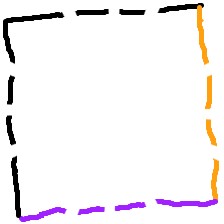
Shape: square